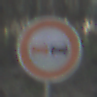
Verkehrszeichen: Ueberholverbot
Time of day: SunriseSunset
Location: Outdoor (Nature)
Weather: Clear
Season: Winter
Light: Natural